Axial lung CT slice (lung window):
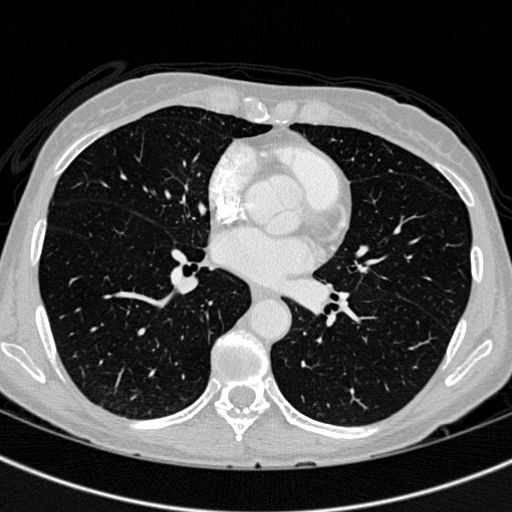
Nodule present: no